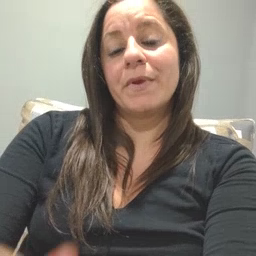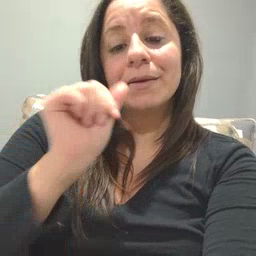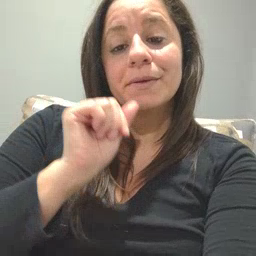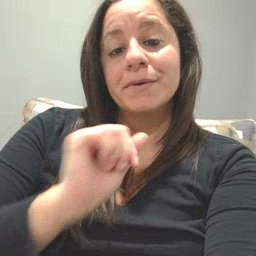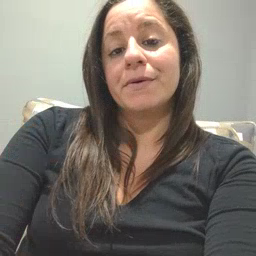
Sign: aunt